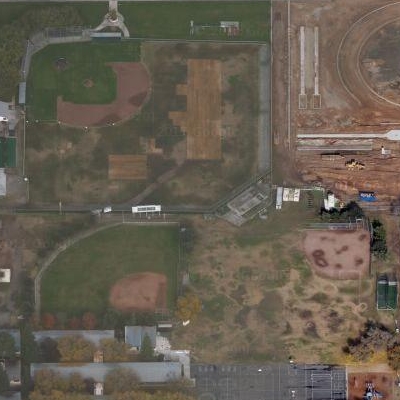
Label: Grass